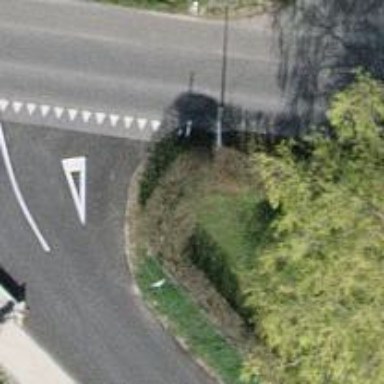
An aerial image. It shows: Hedge acting as barrier.